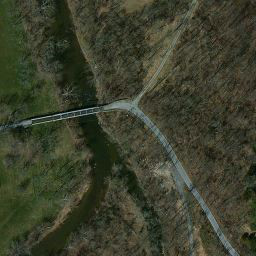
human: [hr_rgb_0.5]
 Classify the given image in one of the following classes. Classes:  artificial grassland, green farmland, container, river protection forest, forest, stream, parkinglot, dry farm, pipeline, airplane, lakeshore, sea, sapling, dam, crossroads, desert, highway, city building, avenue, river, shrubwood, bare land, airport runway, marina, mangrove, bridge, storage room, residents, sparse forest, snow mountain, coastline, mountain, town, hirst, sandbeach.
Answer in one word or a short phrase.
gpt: river